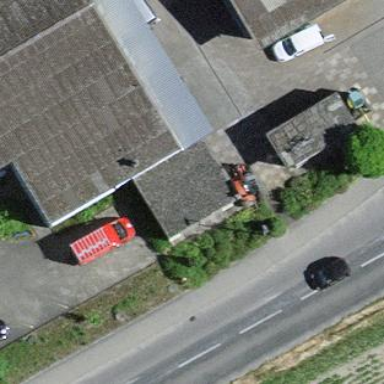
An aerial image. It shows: Garage building.